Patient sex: M
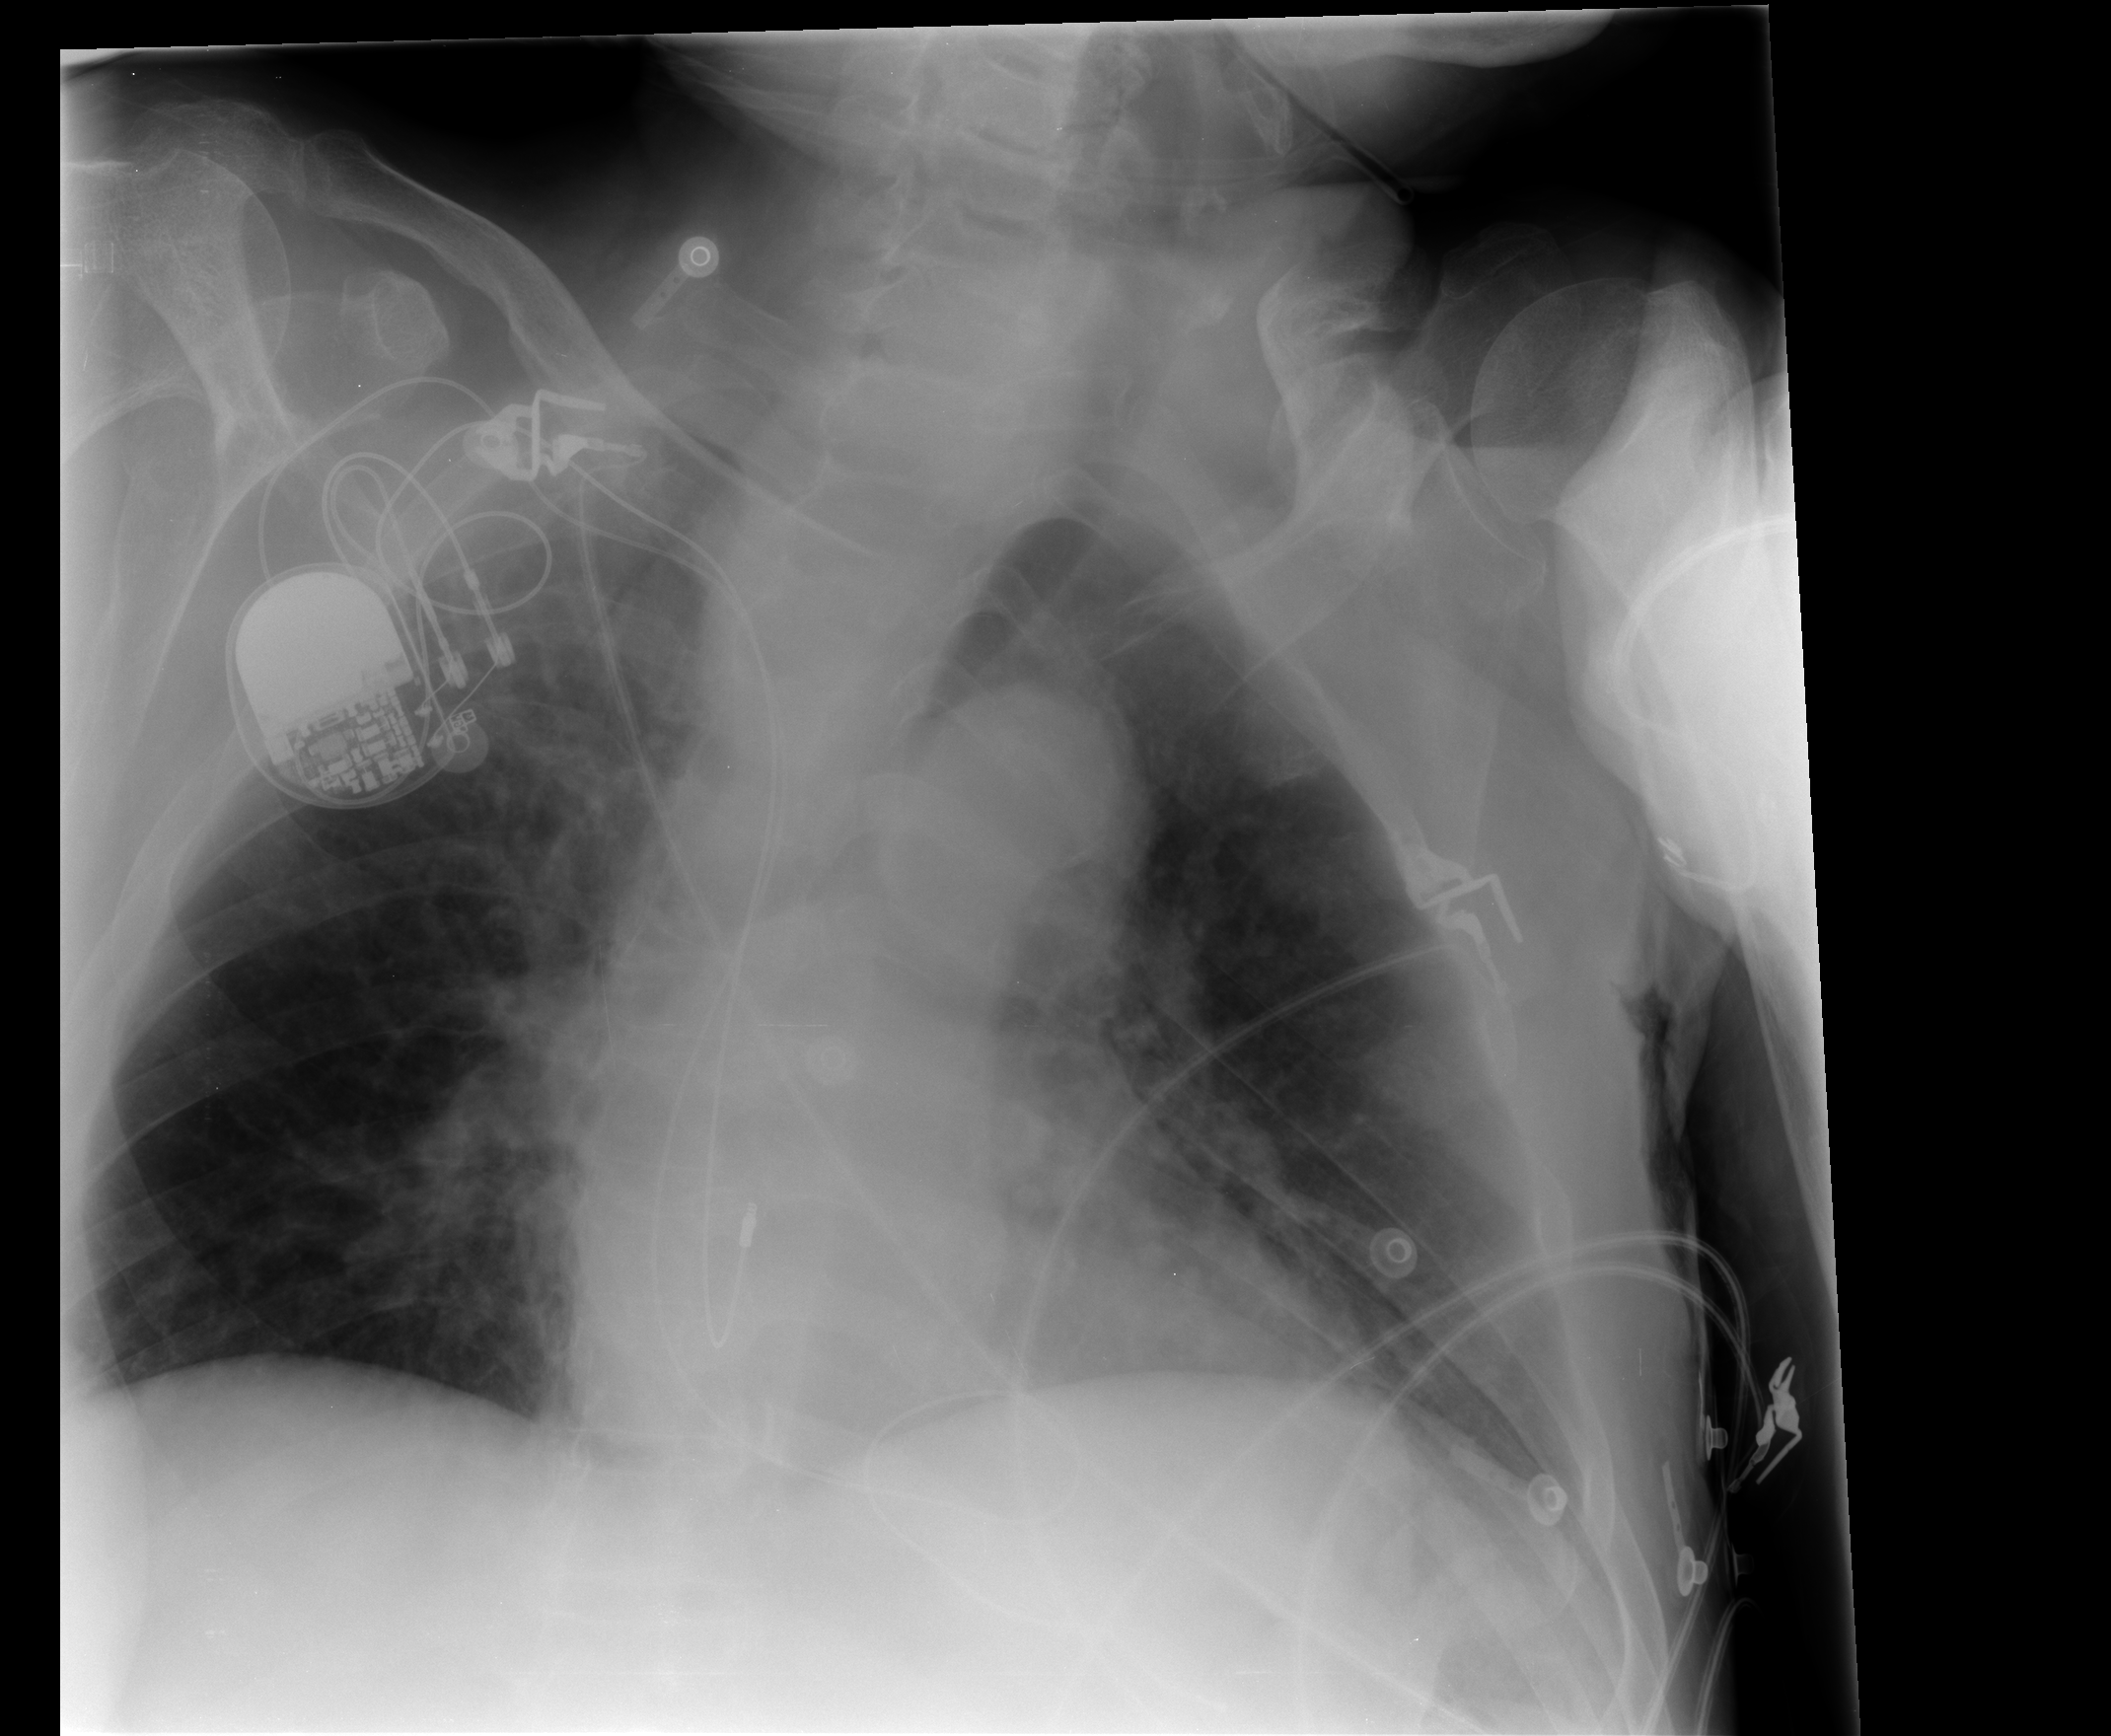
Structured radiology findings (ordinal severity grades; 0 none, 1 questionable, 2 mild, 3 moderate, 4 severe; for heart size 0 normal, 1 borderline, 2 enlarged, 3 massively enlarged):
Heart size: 0
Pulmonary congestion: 2
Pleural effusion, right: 0
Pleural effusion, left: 0
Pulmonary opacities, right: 0
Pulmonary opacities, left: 1
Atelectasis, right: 1
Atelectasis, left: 1